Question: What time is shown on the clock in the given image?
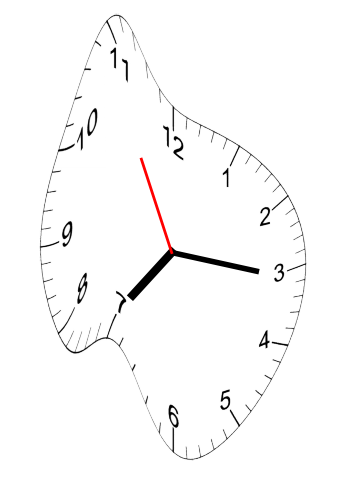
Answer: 07:15:55